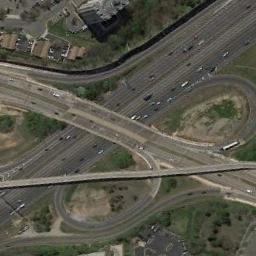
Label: overpass